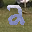
Label: 2